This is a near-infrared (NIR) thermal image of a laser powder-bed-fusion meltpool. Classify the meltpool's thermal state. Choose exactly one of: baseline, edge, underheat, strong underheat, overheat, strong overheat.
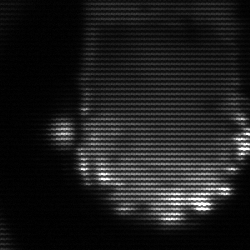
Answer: baseline